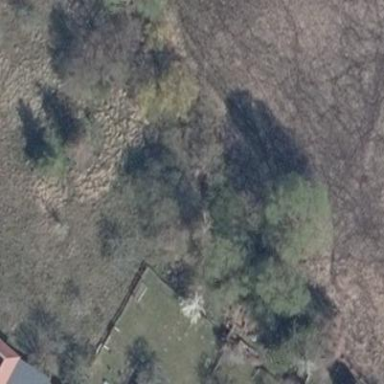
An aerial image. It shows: Patch of scrub vegetation.